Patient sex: F
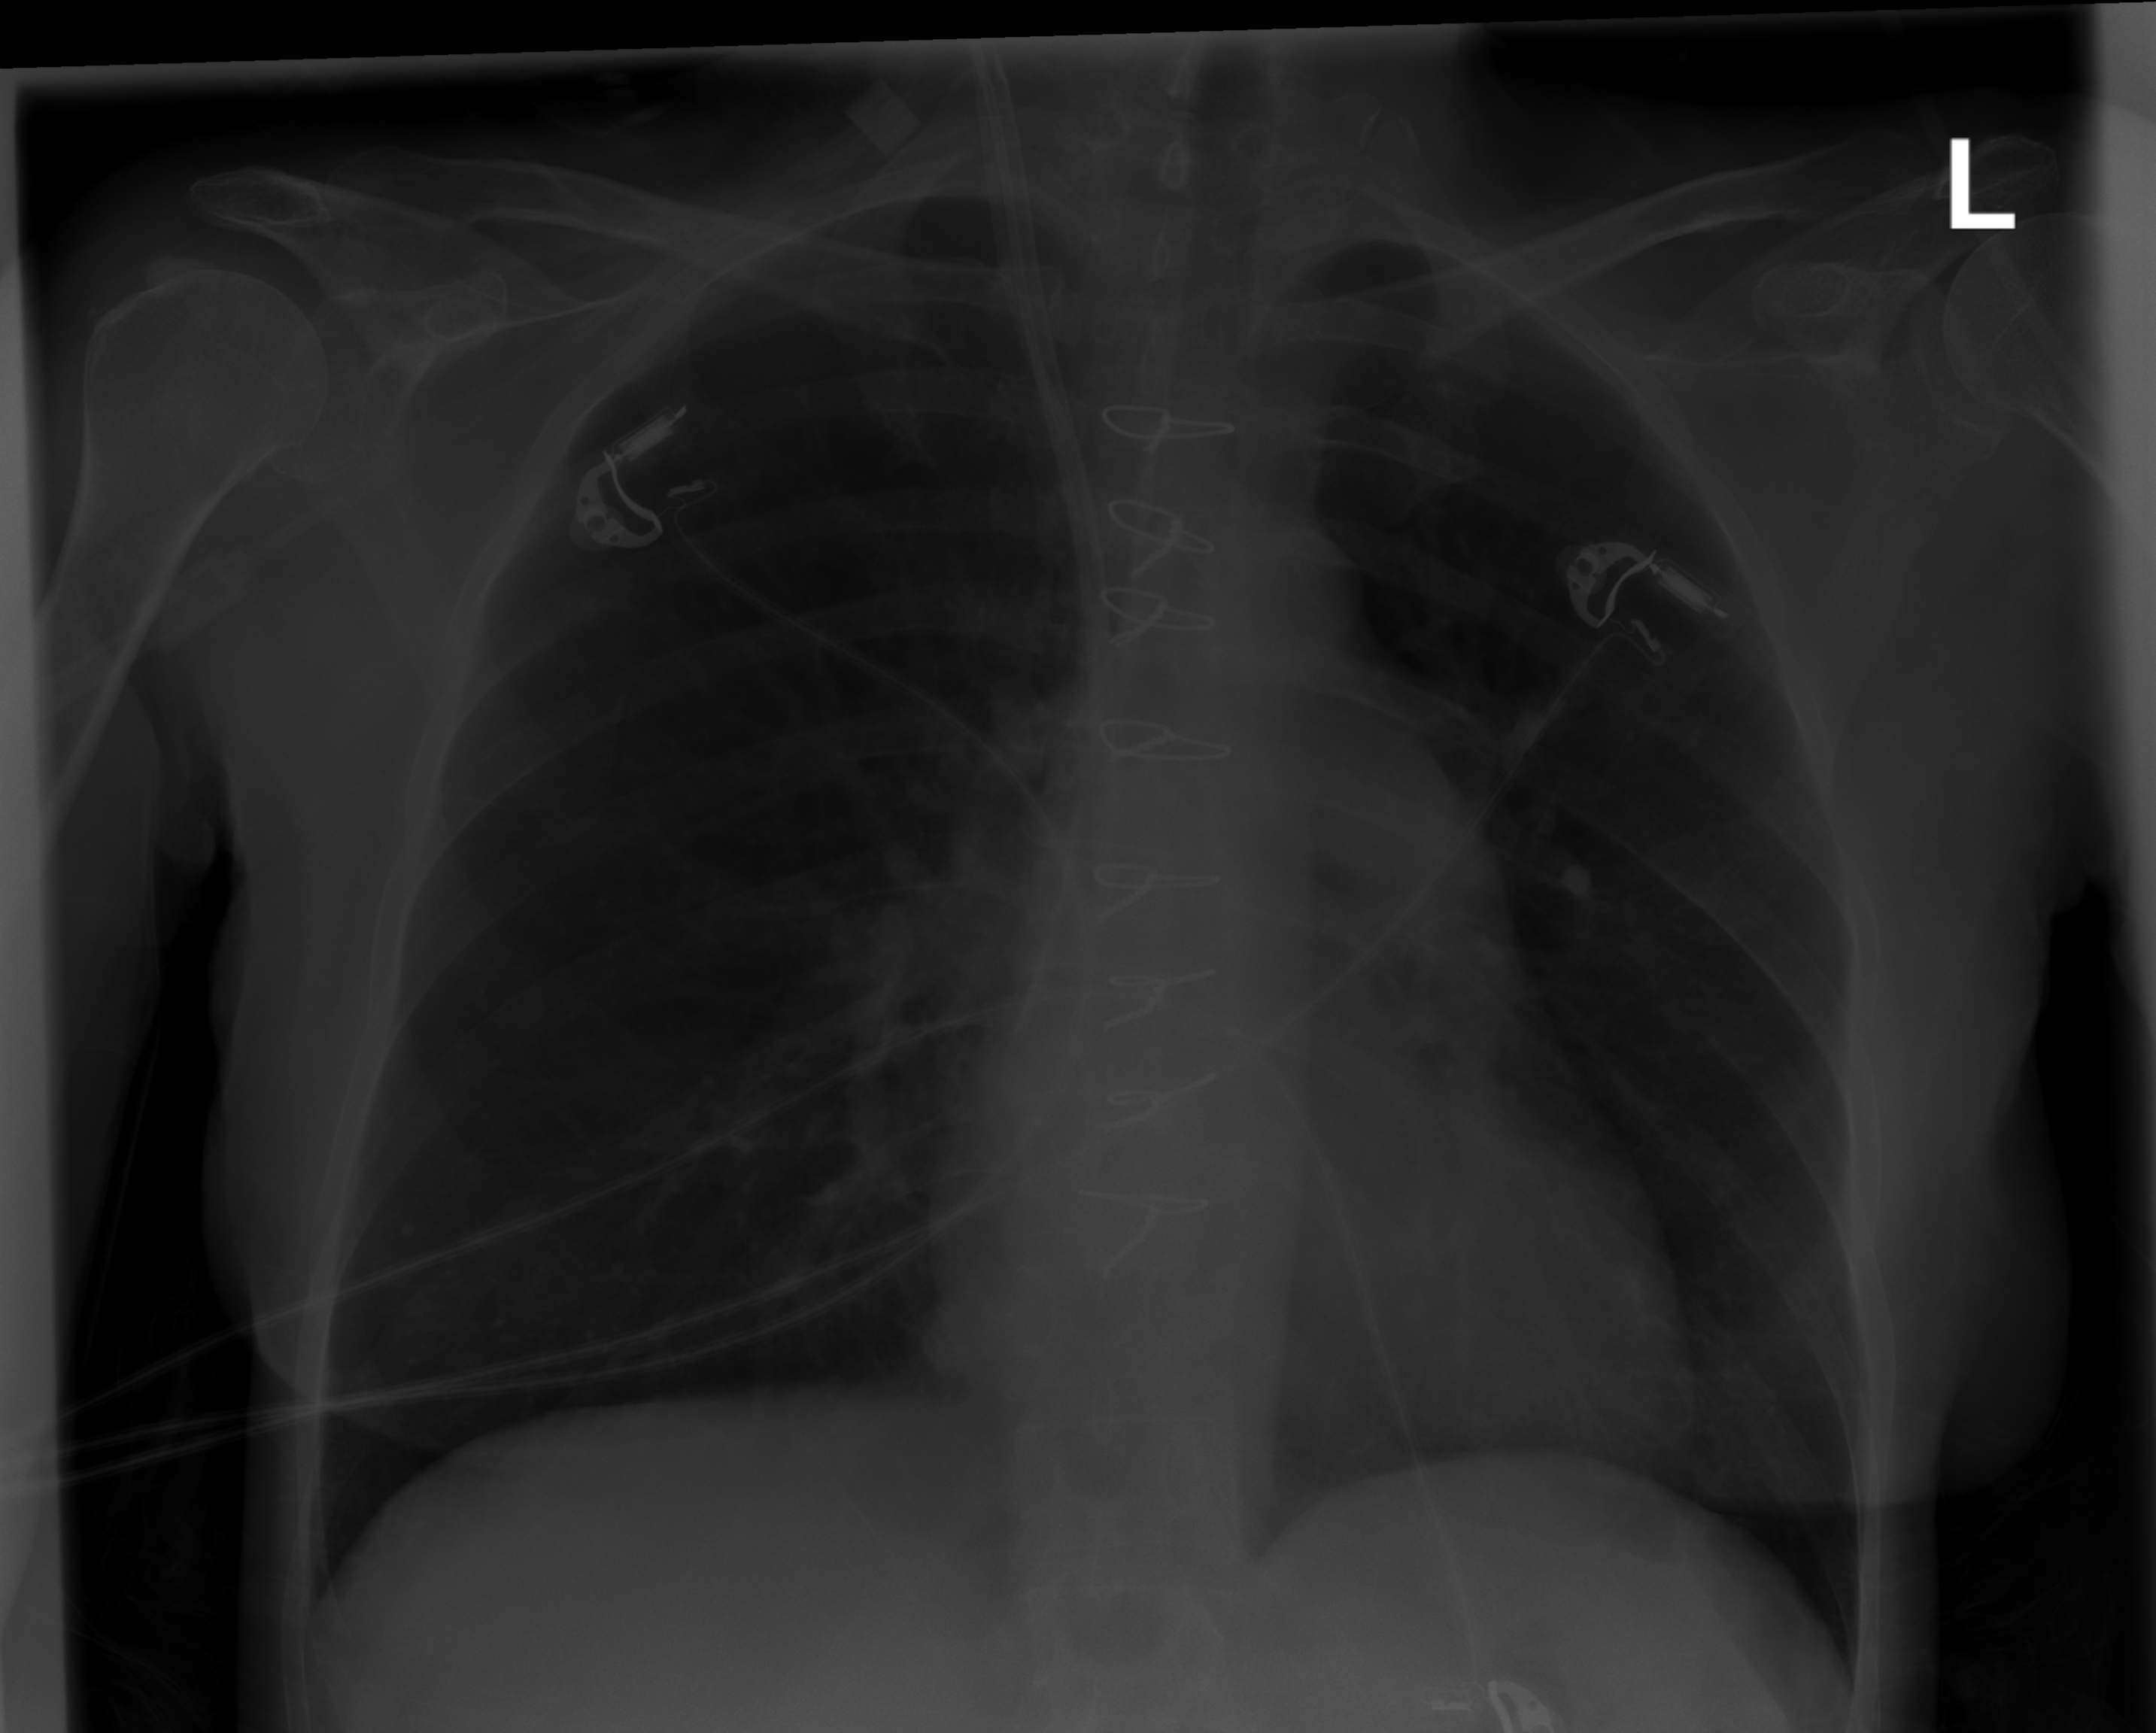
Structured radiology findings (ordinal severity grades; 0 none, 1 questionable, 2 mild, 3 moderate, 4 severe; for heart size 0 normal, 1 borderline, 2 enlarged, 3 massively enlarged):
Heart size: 0
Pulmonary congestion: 0
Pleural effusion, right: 0
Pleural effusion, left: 0
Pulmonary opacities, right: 1
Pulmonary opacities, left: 0
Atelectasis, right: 1
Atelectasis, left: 0